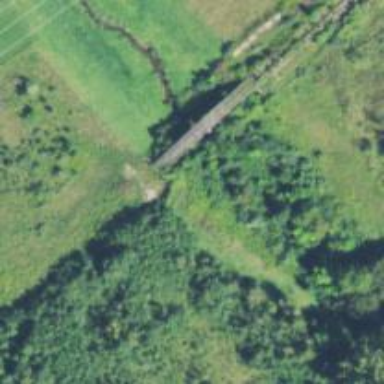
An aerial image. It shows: Disused railway spur bridge.